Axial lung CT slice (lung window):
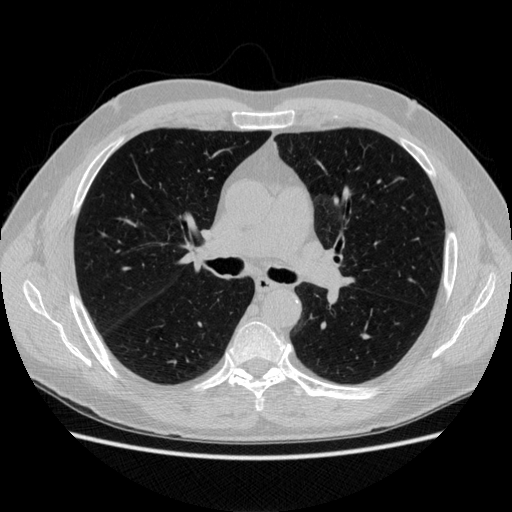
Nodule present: no